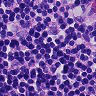
Metastatic tissue present: no